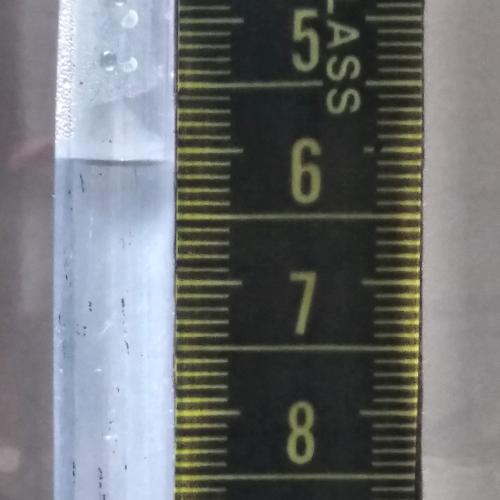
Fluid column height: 6.1 cm